Question: The desired effect is to have hidden text within a table cell show the full text across the cell when user hovers the mouse cursor over the text. See link to problem diagram to see what I mean. The "solution" denotes the desired effect while "problem" denotes what the code is currently doing. Much appreciated for the assistance.

'''
var jobSourceID = 'jobSource' + jobIndex;
jobSource.innerHTML = '<div id="' + jobSourceID + '">' + jobSourceValue + '</div>';
document.getElementById(jobSourceID).style.marginLeft = '3px';
document.getElementById(jobSourceID).style.maxWidth = '55px';
document.getElementById(jobSourceID).style.overflow = 'hidden';
document.getElementById(jobSourceID).style.textOverflow = 'ellipsis';
document.getElementById(jobSourceID).style.whiteSpace = 'nowrap';
document.getElementById(jobSourceID).addEventListener('mouseover', function () {
document.getElementById(jobSourceID).style.overflow = 'visible';
document.getElementById(jobSourceID).style.backgroundColor = '#555555';
});
document.getElementById(jobSourceID).addEventListener('mouseout', function () {
document.getElementById(jobSourceID).style.overflow = 'hidden';
document.getElementById(jobSourceID).style.backgroundColor = '';
});
'''
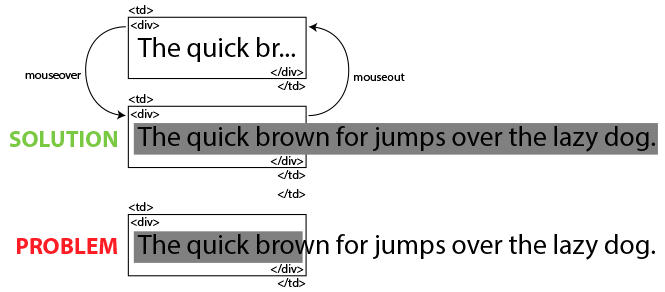
Answer: After trying all the suggested solutions posted, I see that none of them solves the problem I described in my post diagram. However, I did some more searching and after googling "html tooltips" I found some good articles explaining the concept such that tooltips was the solution I needed. So I managed to get this problem fixed on my own to my satisfaction.